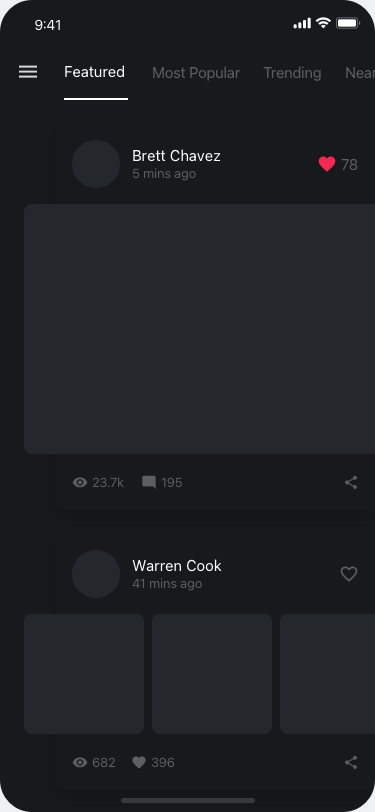
Text in this UI design:
Featured
Most Popular
Trending
Nearby
Brett Chavez
5 mins ago
23.7k
195
78
Warren Cook
41 mins ago
682
396